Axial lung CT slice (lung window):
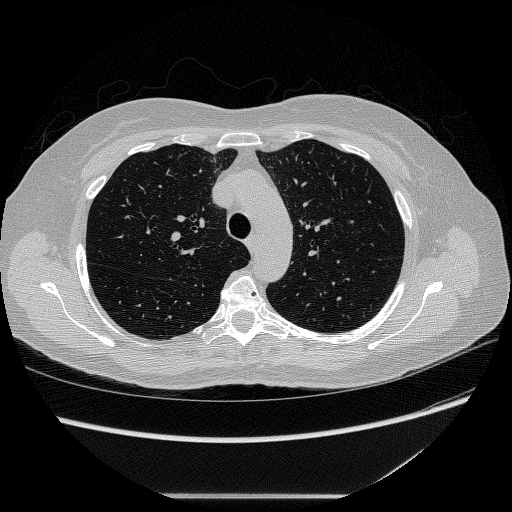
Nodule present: no